Question: I have a form that I want the fields to be centered in the middle of the page. Currently the form is almost centered, but the fields are not.
Here is a pic of the view. You can see the word "Start" is centered, but the form is not.

The form fields need to be centered. Like the tumblr layout.
Here is my markup in my view.
'''
<h1 class="center">Start</h1>
<form class="create_account" id="login" action="{{ URL::route('account-create-post') }}" method="post">
<div class="input-group input-group-lg">
<div class="form-group">
<br>
<input class="form-control input-lg" type='text' name='first_name' required placeholder="First Name"{{ (Input::old('first_name')) ? ' value"' . e(Input::old('first_name')) . '"' : '' }}>
<div class="errors">
</div>
</div>
<div class="form-group">
<br>
<input class="form-control input-lg" type='text' name='last_name' required placeholder="Last Name" {{ (Input::old('last_name')) ? ' value"' . e(Input::old('last_name')) . '"' : '' }}>
<div class="errors">
</div>
</div>
<div class="form-group">
<br>
<input class="form-control input-lg" type='email' name='email' required placeholder="Email" {{ (Input::old('email')) ? ' value"' . e(Input::old('email')) . '"' : '' }}>
<div class="errors">
</div>
</div>
<div class="form-group">
<br>
<input class="form-control input-lg" type='text' name='username' required placeholder="Username" {{ (Input::old('username')) ? ' value"' . e(Input::old('username')) . '"' : '' }}>
<div class="errors">
</div>
</div>
<div class="form-group">
<br>
<input class="form-control input-lg" type='password' name='password' required placeholder="Password" />
<div class="errors">
</div>
</div>
<div class="form-group">
<br>
<input class="form-control input-lg" type='password' name='password_again' required placeholder="Confirm Password" />
<div class="errors">
</div>
</div>
<input class="btn btn-primary btn-block" type="submit" value="Start Apologizing">
<!-- pass token related to session-protects against csrf -->
{{ Form::token() }}
</form>
'''
Here is my css
'''
.create_account {
width: 400px;
height: auto;
margin: 0 auto;
text-align: center;
}
.create_account input {
width: 80%;
height: auto;
margin: 0 auto;
}
'''
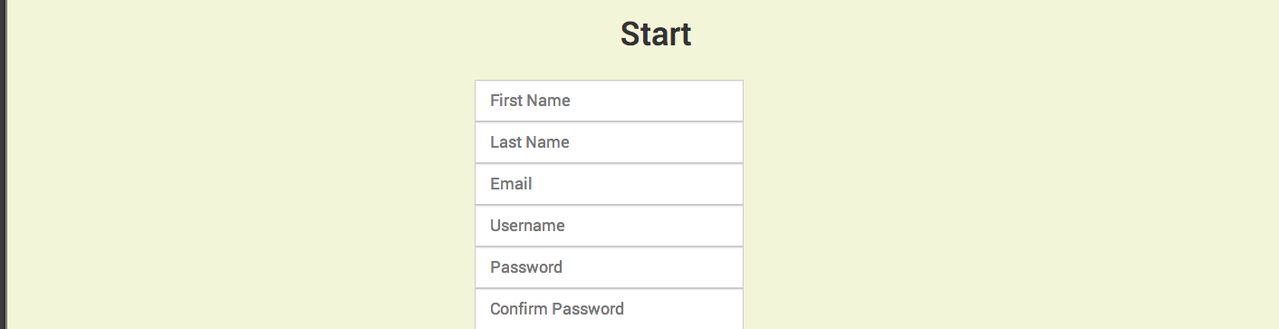
Answer: Try this:
'''
.input-group {width:80%; margin:0 auto;}
.create_account input {width:100%}
'''
<URL>
It has the 'input' expand the full width of a parent, in this case, '.input-group' which is set to the 80% I presume you wanted.